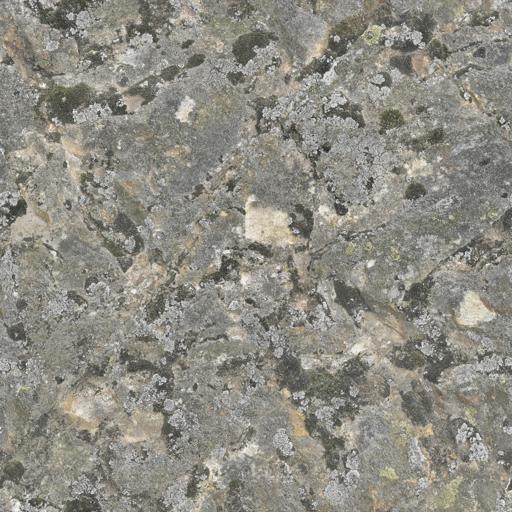
Tags: grey rock rough